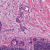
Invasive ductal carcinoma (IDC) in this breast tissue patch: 0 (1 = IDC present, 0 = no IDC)